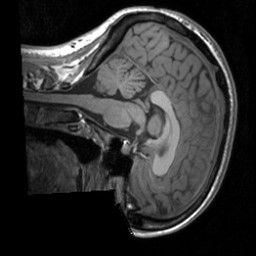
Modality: T1w
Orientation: sagittal
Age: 22
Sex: female
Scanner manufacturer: siemens
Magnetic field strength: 3 T
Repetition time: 1.9 s
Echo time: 0.00226 s